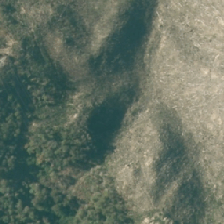
Land cover: harvested_forest